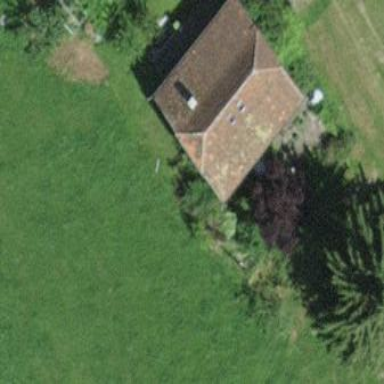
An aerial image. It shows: Simple and straightforward house.